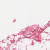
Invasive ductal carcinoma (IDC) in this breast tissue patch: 0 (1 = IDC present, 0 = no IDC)